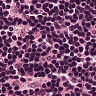
Metastatic tissue present: no